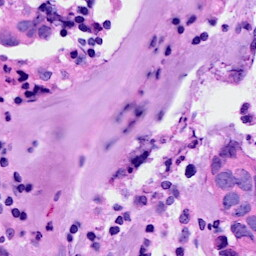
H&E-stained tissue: Breast